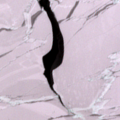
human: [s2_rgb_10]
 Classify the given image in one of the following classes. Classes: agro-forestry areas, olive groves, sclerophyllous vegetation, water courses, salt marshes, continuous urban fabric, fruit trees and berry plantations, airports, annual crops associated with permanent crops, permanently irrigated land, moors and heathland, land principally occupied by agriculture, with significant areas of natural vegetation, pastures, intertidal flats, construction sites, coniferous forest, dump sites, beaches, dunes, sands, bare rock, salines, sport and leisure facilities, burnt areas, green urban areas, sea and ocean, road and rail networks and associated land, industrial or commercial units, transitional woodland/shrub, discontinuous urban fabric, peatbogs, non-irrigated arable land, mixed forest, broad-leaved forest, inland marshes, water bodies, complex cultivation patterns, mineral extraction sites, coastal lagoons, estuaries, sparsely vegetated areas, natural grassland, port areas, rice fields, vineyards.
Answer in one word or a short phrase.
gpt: sea and ocean